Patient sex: M
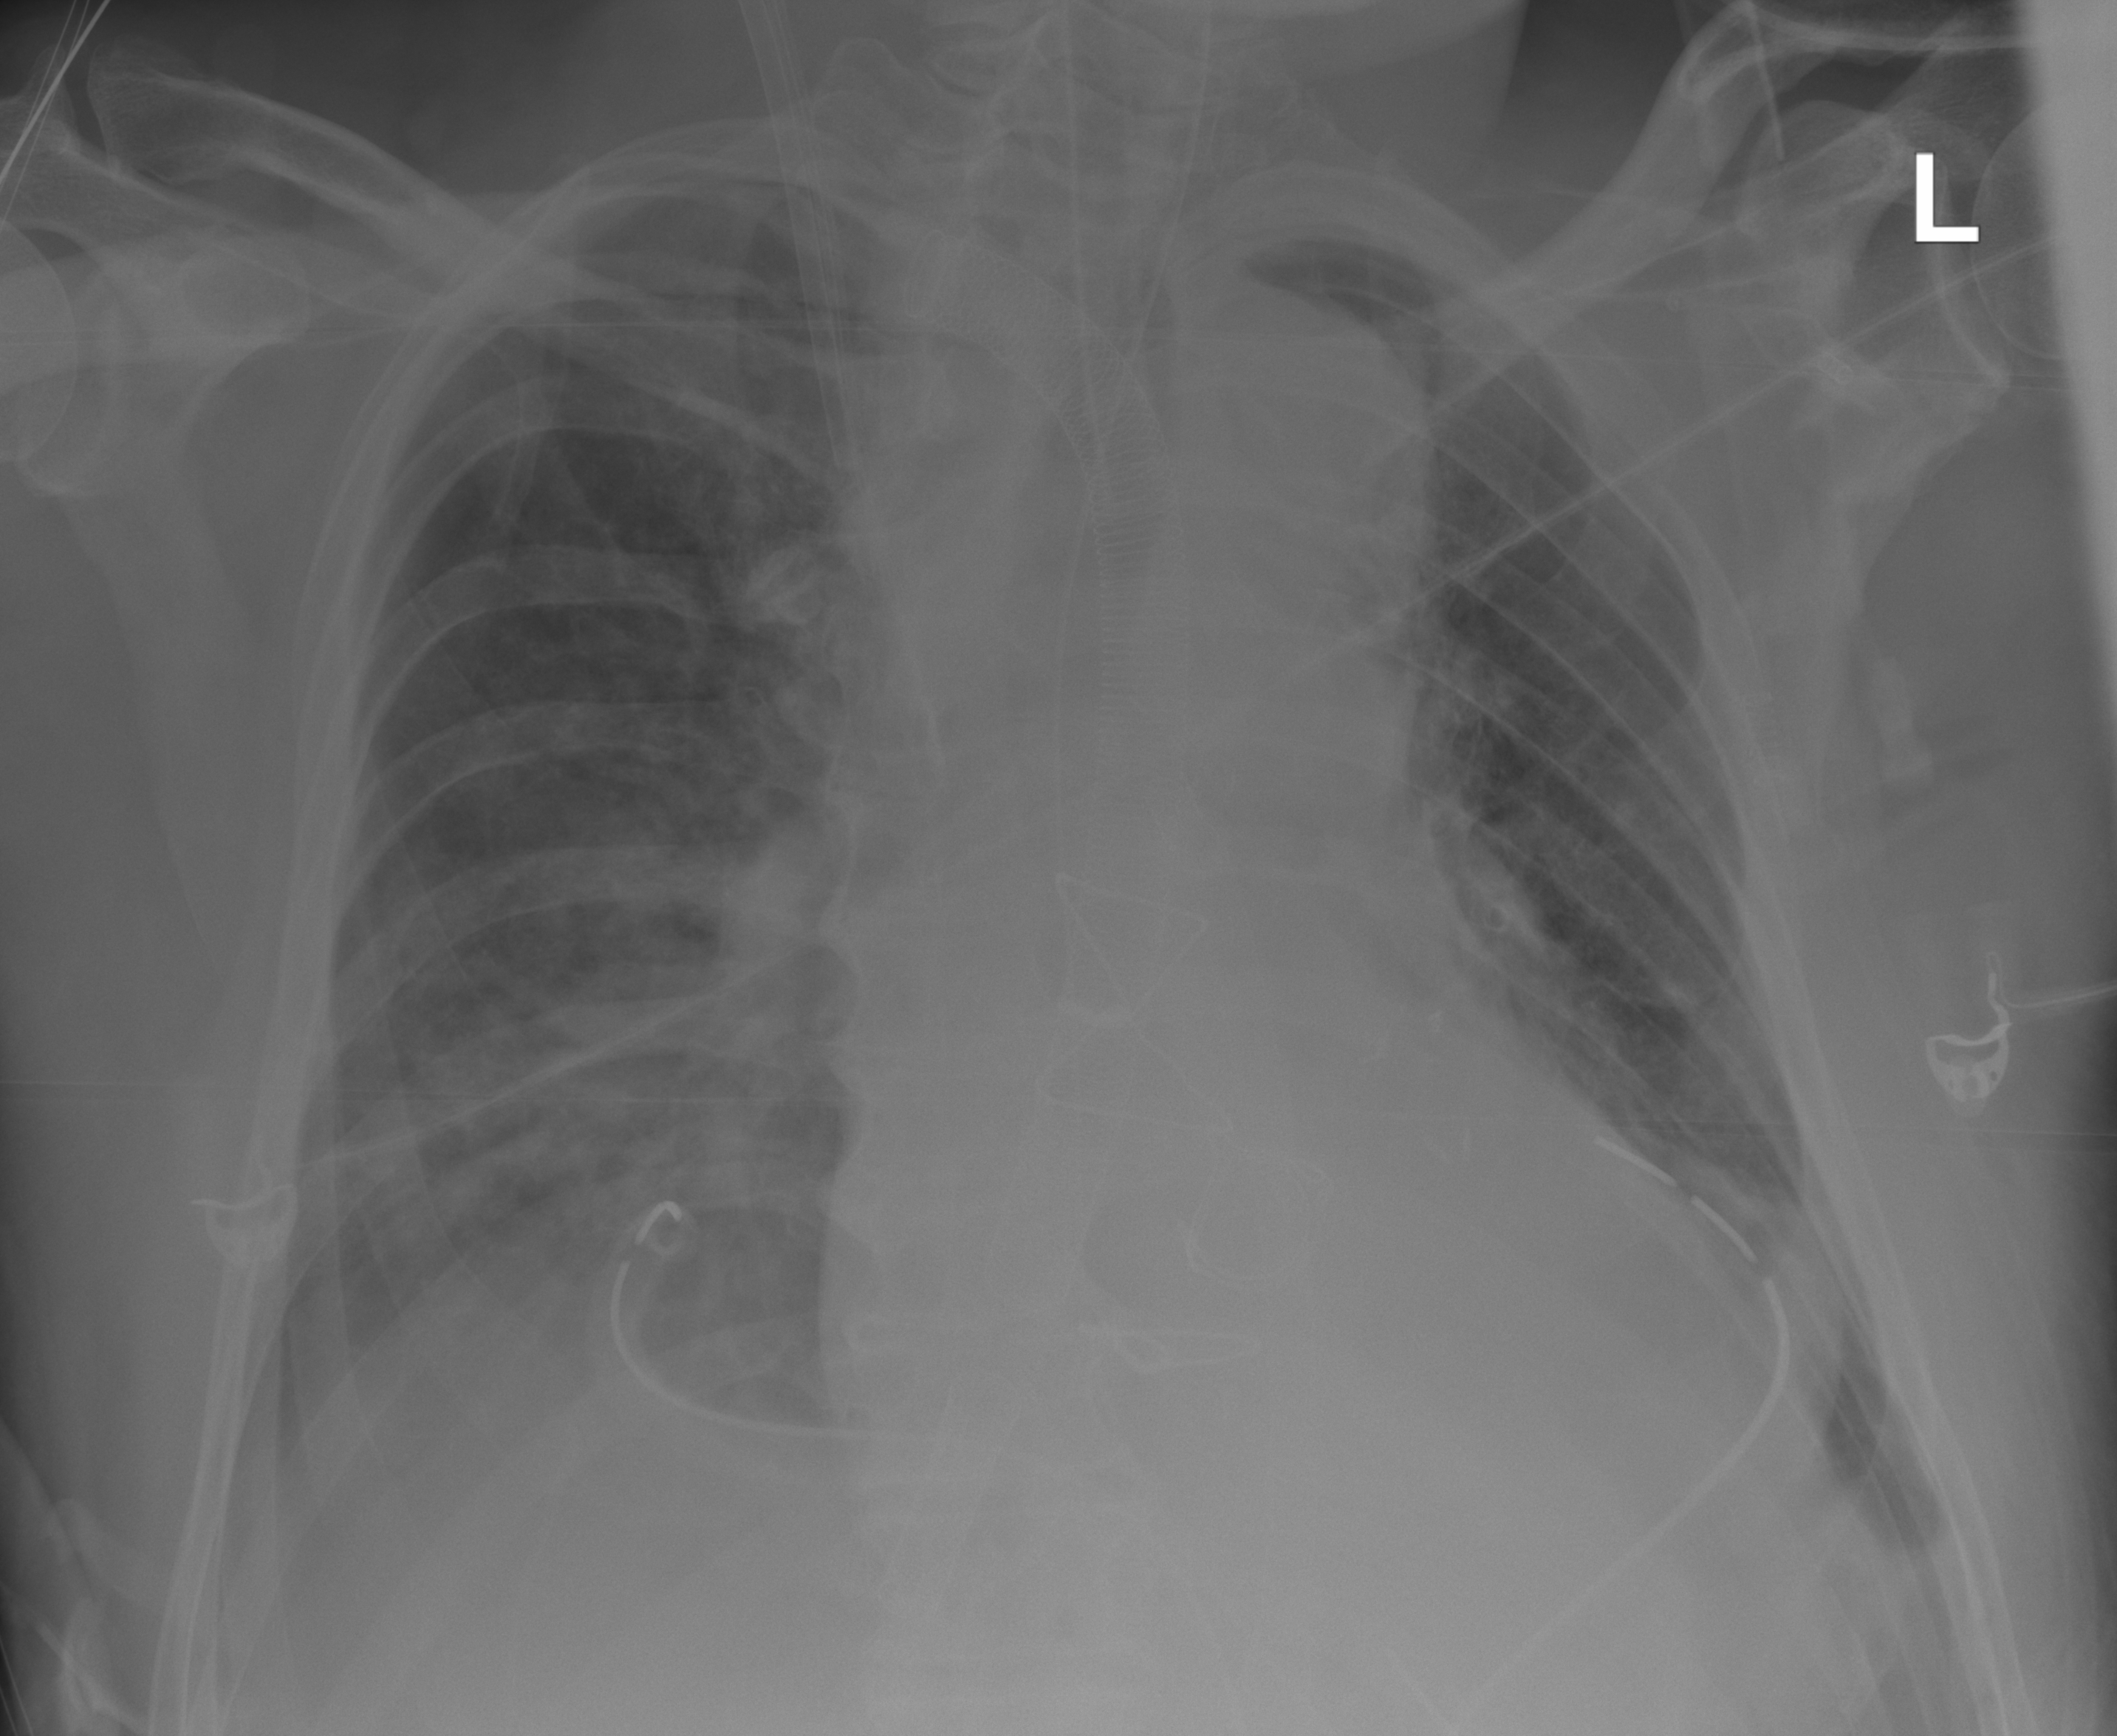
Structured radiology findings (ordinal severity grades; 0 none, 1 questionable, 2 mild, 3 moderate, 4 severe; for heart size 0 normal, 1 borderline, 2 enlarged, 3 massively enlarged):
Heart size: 2
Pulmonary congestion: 2
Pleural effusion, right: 2
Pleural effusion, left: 2
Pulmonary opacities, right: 2
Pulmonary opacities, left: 0
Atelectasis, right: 1
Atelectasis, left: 2